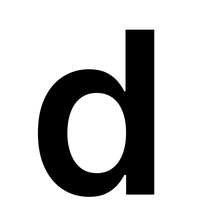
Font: Inter_SemiBold